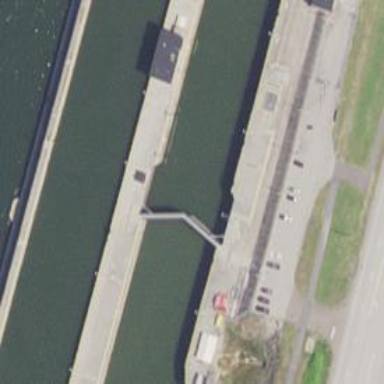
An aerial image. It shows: Lock gate on waterway.